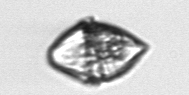
Label: Gyrodinium